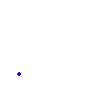
Particle: kaon